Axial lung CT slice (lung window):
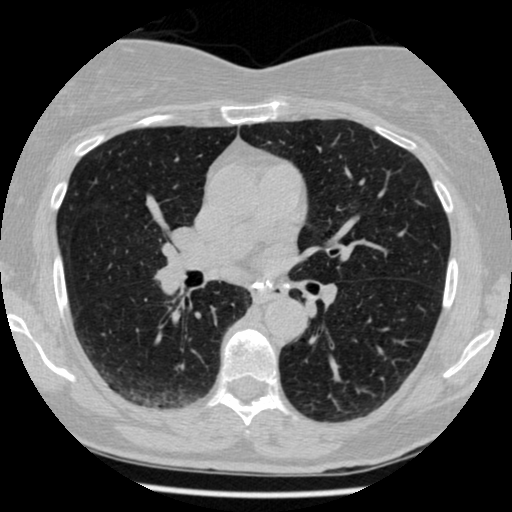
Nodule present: no